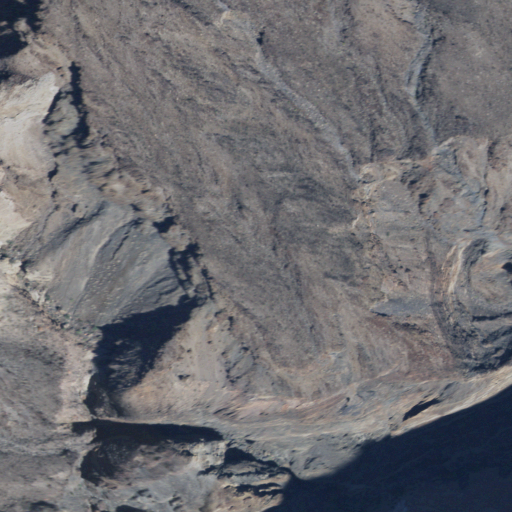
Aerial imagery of bench in Arizona named Esplanade Bench containing shrub and open water